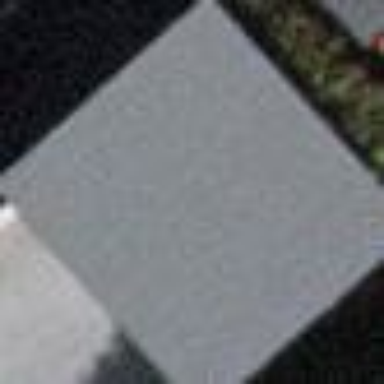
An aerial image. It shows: Carport building.